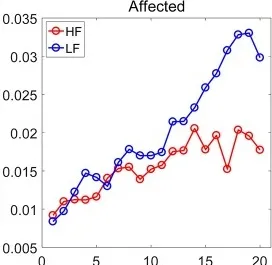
The changes of the normalized force fluctuation with the successive stimulation trains for the affected.
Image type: chart (chart)